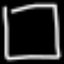
Label: square